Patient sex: F
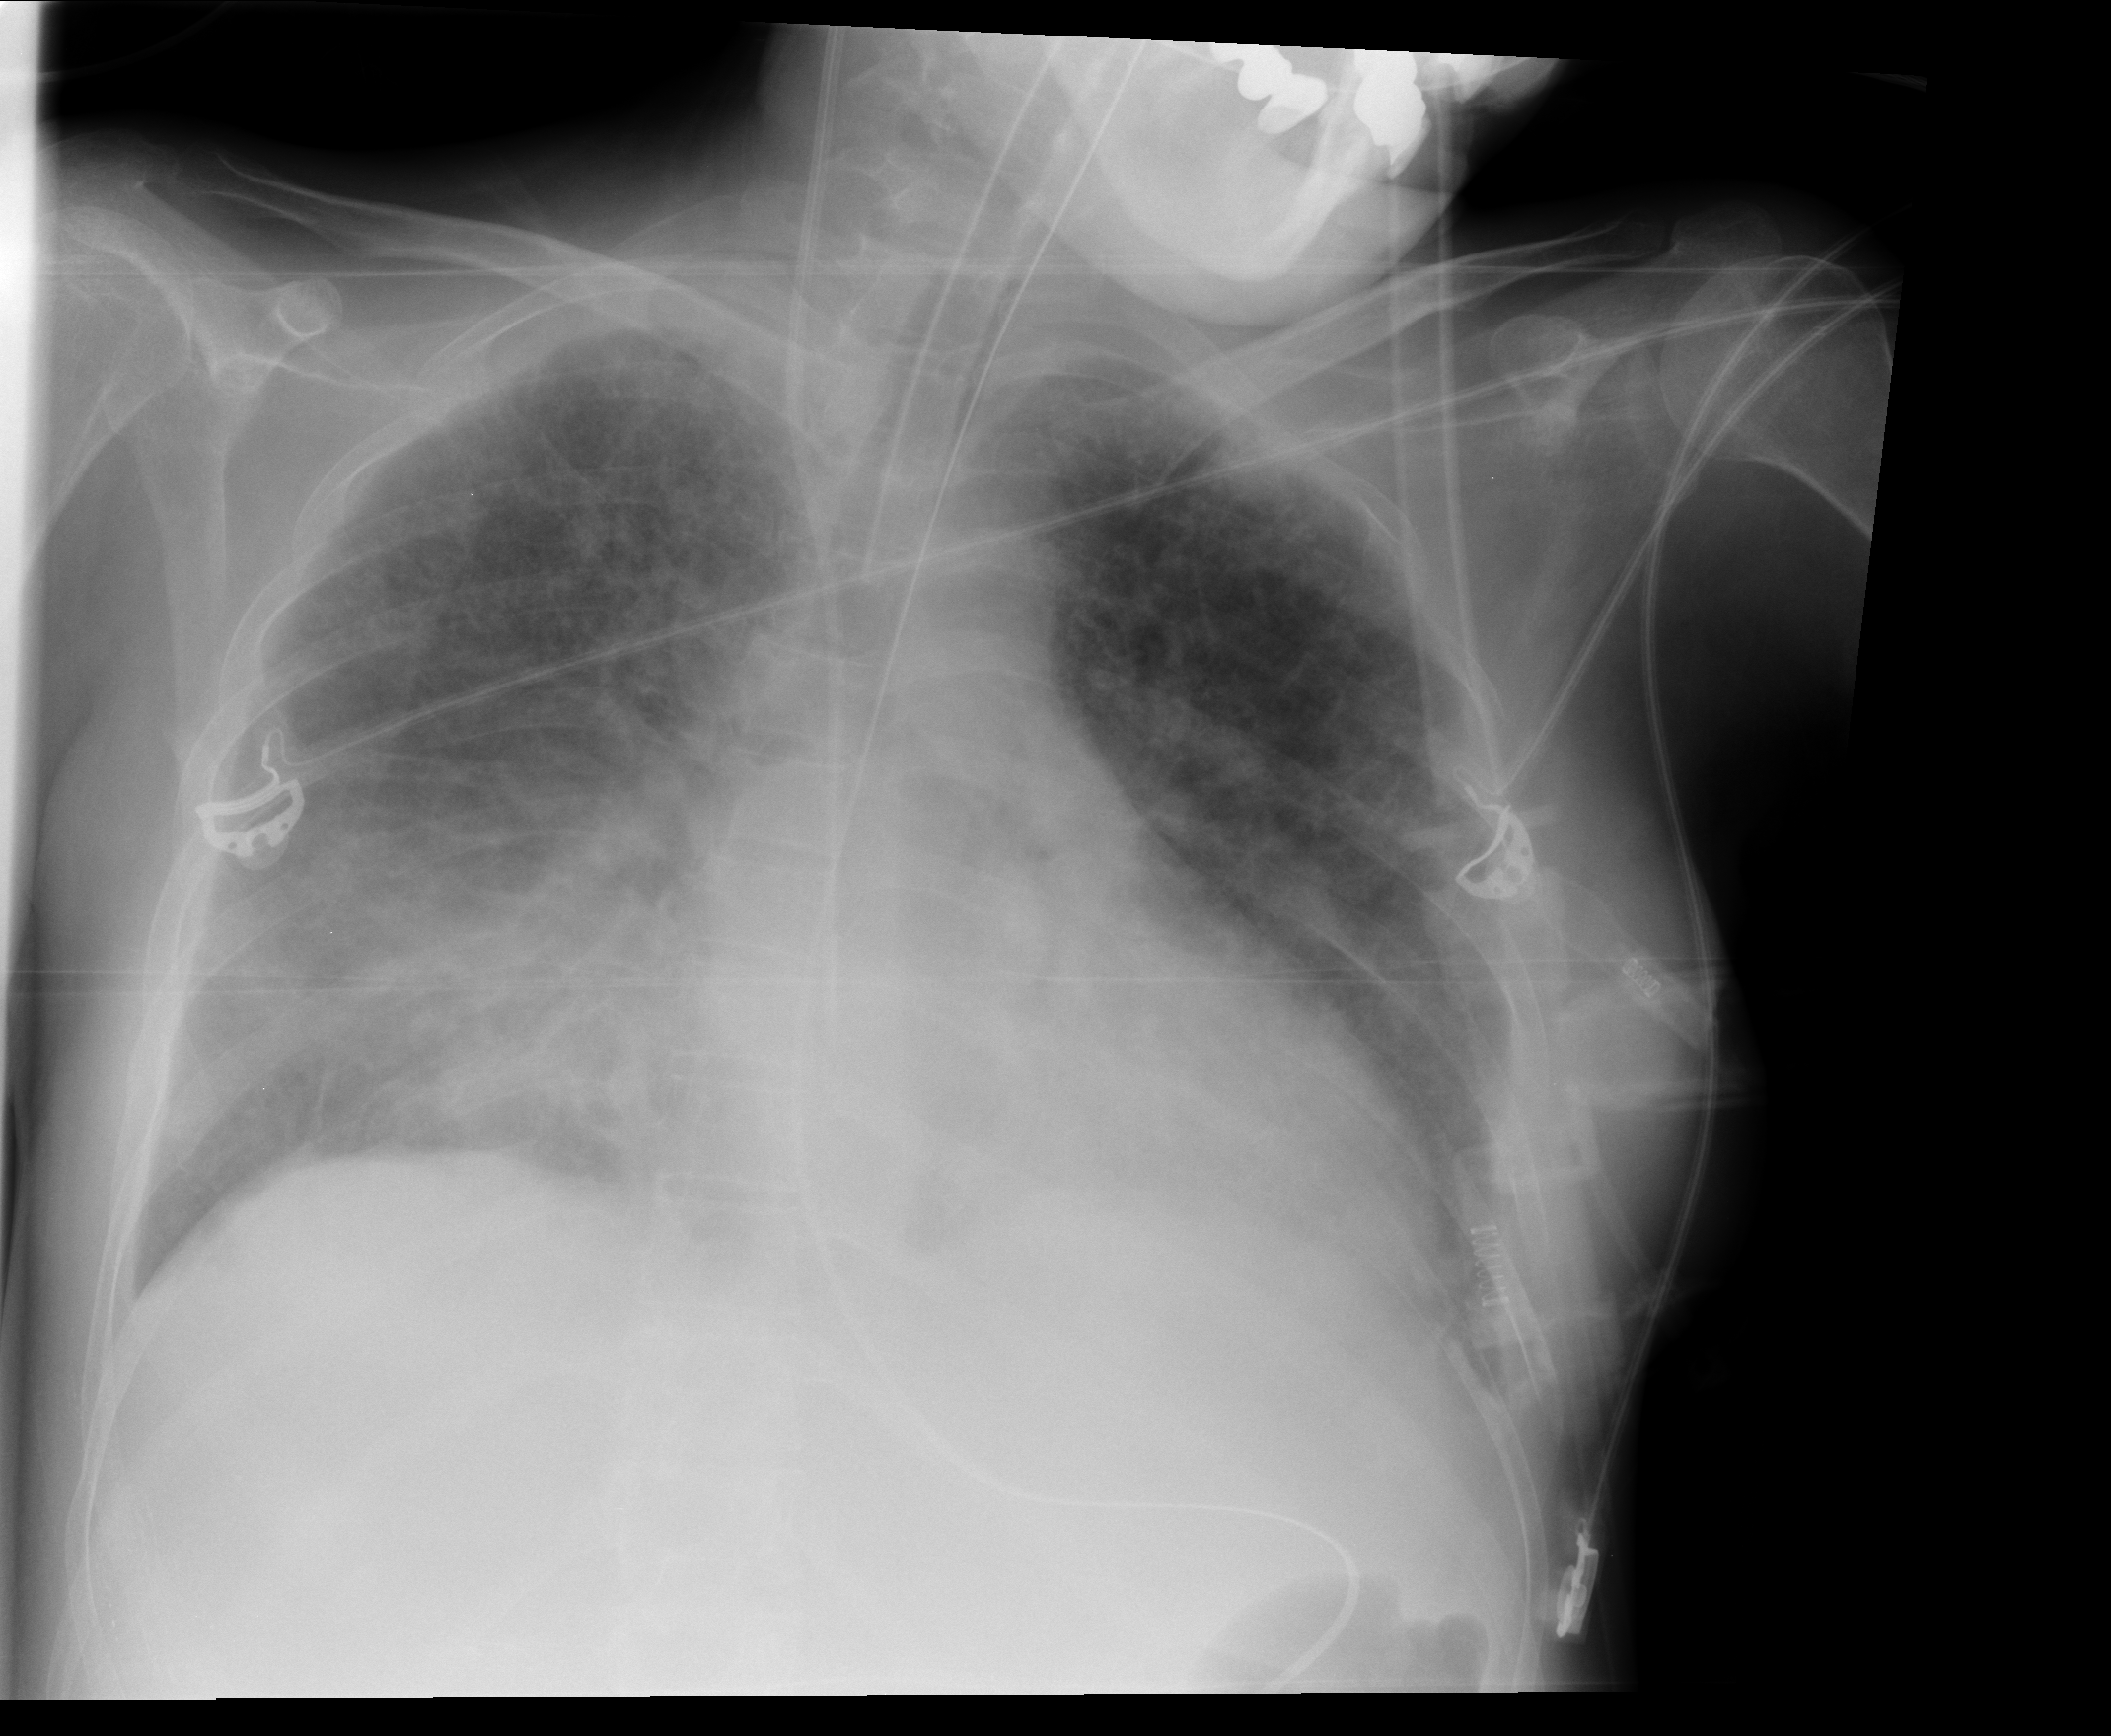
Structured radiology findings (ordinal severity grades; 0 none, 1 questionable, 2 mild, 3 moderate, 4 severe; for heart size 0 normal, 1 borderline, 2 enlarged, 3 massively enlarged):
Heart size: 1
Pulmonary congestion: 3
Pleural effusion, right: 3
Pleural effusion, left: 2
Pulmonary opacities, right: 3
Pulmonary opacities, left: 2
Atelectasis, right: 3
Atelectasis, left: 3